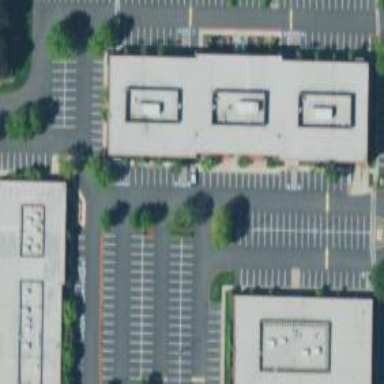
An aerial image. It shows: Parking space is available.